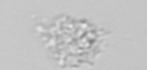
Label: detritus